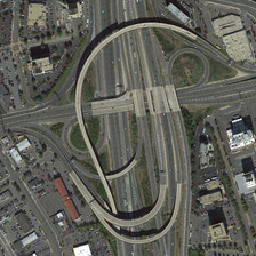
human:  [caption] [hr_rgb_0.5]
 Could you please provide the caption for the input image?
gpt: There are many green trees beside the building.

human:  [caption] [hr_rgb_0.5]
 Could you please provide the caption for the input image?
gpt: There are many green trees beside the building.

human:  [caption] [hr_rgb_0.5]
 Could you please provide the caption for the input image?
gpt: There are many green trees beside the building.

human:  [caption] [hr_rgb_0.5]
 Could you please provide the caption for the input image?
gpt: There are many green trees beside the building.

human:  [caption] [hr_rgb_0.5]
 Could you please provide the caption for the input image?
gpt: There are many green trees beside the building.